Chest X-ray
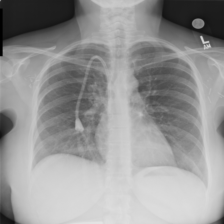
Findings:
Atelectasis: negative
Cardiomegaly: negative
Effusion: negative
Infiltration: negative
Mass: negative
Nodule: negative
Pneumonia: negative
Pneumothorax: negative
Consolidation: negative
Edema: negative
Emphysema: negative
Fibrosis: negative
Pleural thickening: negative
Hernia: negative